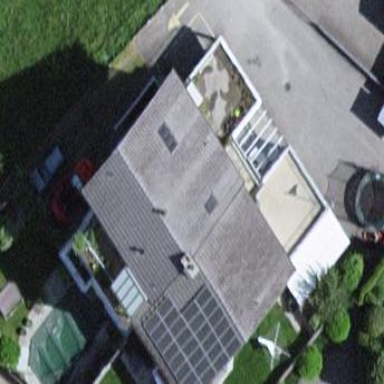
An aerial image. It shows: Semidetached house.